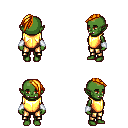
a pixel art fantasy rpg character, female body template, orc, green skin, gold chest armor, gold greaves, light blonde long mohawk hairstyle, white cloth bracers, four views (front, back, left, right), 2x2 character sprite sheet, small pixel art, hard edges, no anti-aliasing